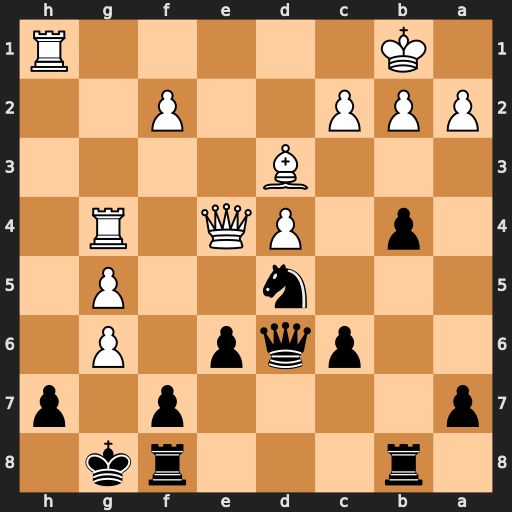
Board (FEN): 1r3rk1/p4p1p/2pqp1P1/3n2P1/1p1PQ1R1/3B4/PPP2P2/1K5R
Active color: b
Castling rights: -
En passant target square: -
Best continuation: Nc3+ Ka1 Nxe4